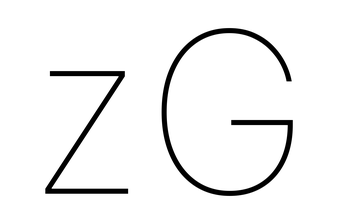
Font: Inter_Thin